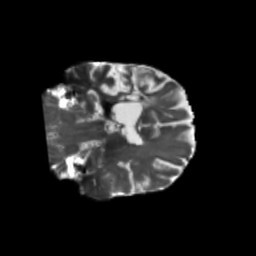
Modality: T2w
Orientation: coronal
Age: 69
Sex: female
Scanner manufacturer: siemens
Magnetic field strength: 3 T
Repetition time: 5.47 s
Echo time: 0.0854 s